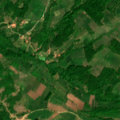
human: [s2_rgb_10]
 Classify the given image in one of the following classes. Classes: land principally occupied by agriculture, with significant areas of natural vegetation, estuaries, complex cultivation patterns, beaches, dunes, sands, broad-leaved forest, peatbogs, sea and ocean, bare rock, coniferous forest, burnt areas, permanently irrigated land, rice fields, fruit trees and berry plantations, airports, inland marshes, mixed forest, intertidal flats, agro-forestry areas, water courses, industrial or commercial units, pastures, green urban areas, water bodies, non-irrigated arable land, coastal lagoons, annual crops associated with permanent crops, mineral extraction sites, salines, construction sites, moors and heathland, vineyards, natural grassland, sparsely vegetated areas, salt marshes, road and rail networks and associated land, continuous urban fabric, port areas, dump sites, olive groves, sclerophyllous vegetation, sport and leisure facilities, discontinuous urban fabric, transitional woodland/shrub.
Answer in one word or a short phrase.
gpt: complex cultivation patterns, land principally occupied by agriculture, with significant areas of natural vegetation